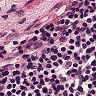
Metastatic tissue present: no